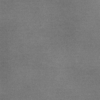
Label: dusty